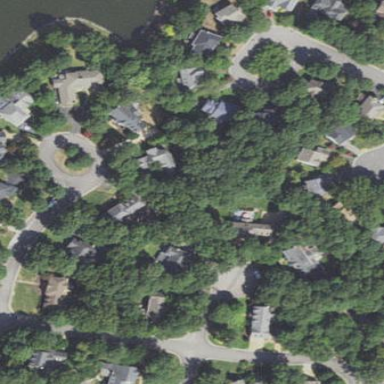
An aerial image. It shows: Residential area within neighborhood.